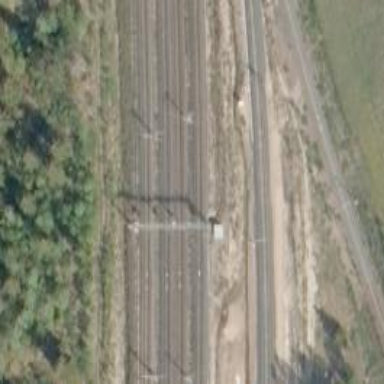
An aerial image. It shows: Railway with continuous electrified contact lines.